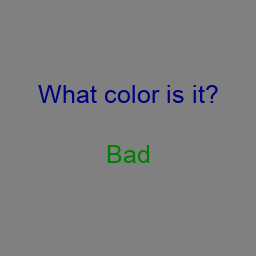
Color: green
Background color: gray
Question text color: navy